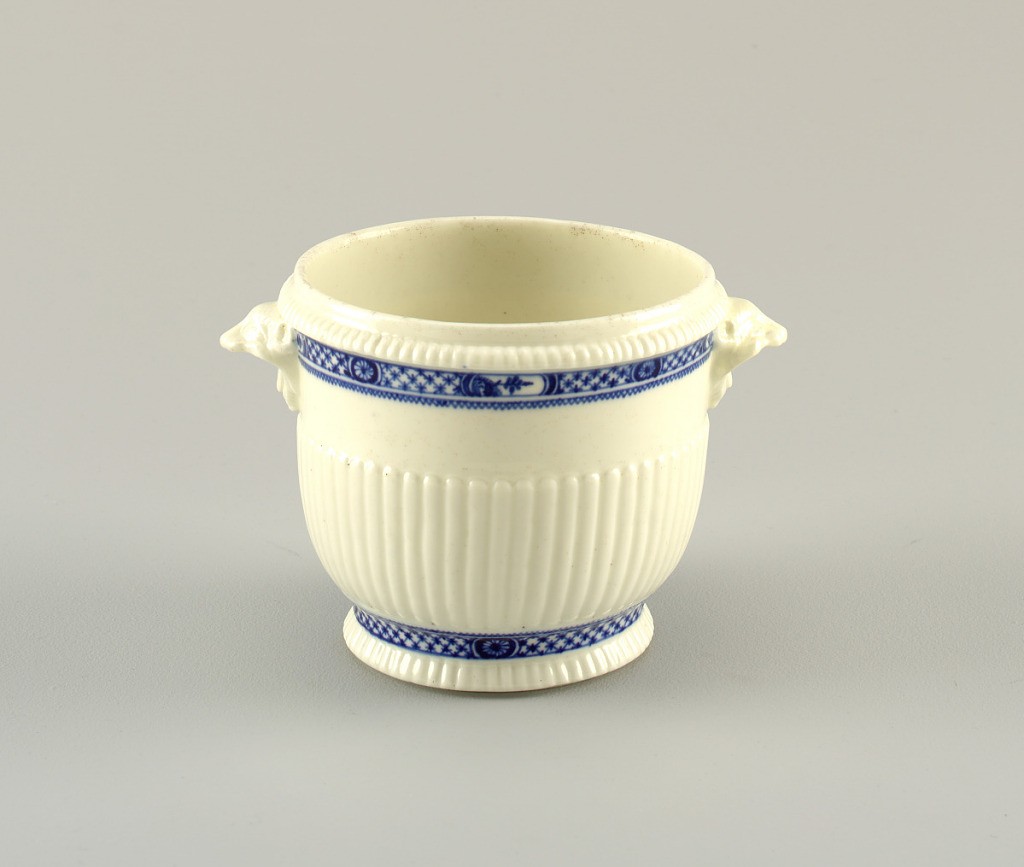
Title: Wine Bottle Cooler (Seau à Demi-Bouteille; One of a Pair)
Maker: Saint-Cloud Porcelain Manufactory, French, active by 1693 - 1766
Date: ca. 1730
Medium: soft paste porcelain, vitreous enamel
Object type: wine cooler
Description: Cylindrical, with rounded base and slightly splayed foot; projecting gadrooned rim and rodent-head handles.  Lower portion of body gadrooned.  Bands of blue diapering with recurrent medallions about neck and base.